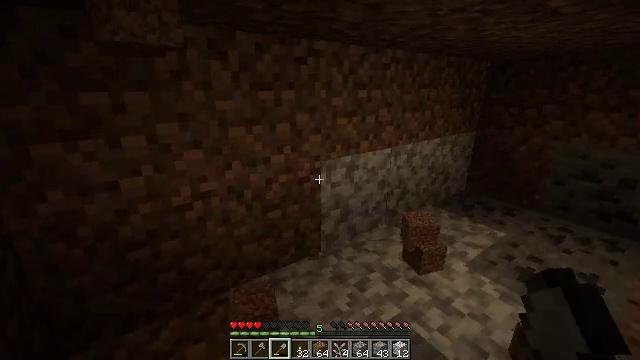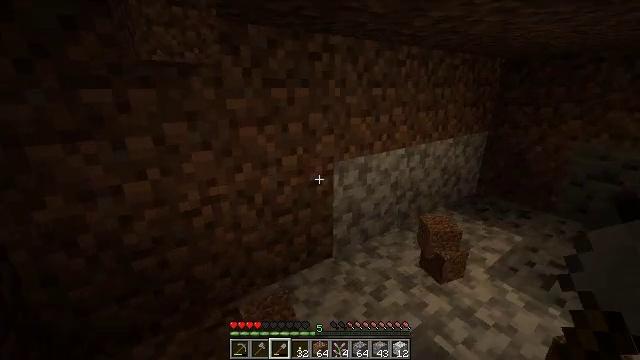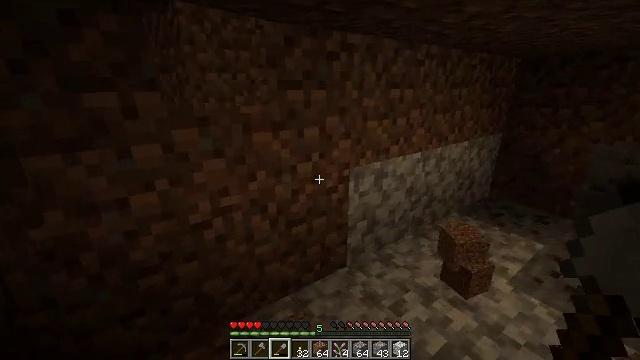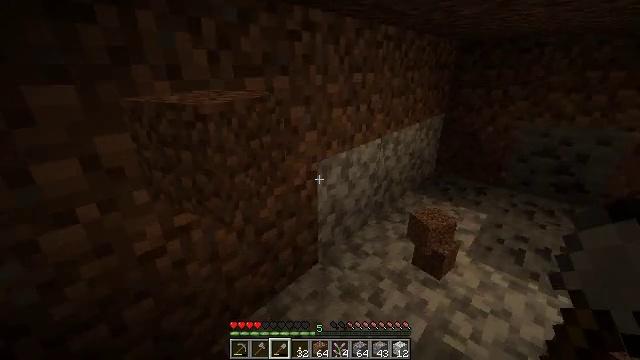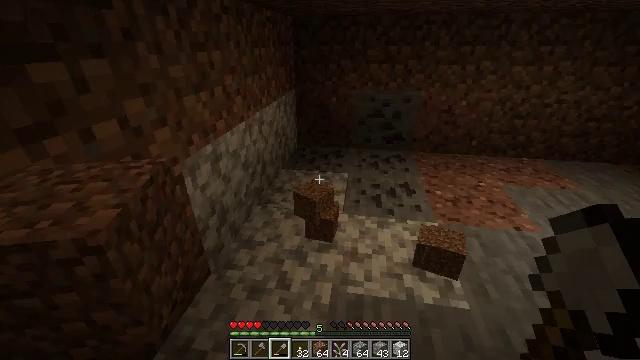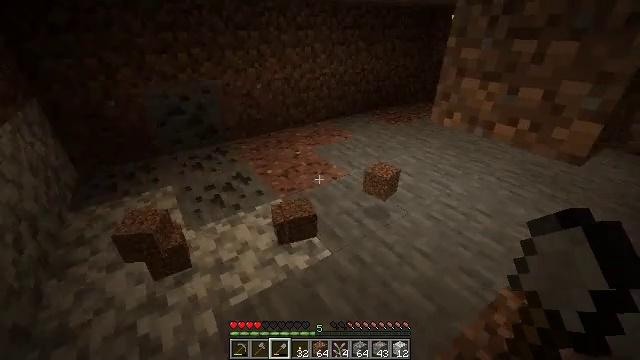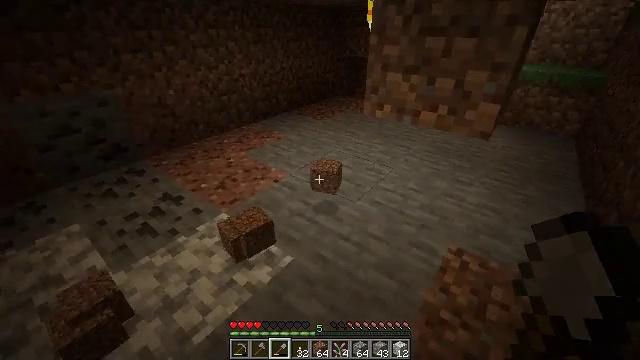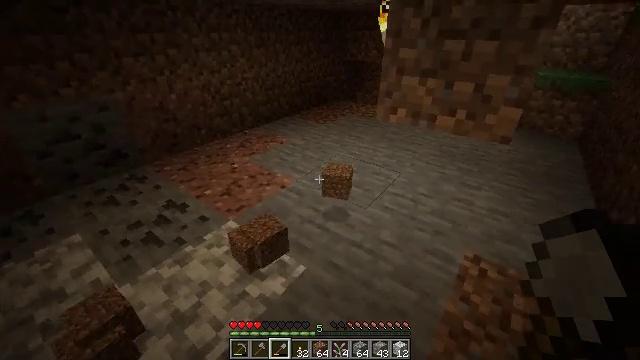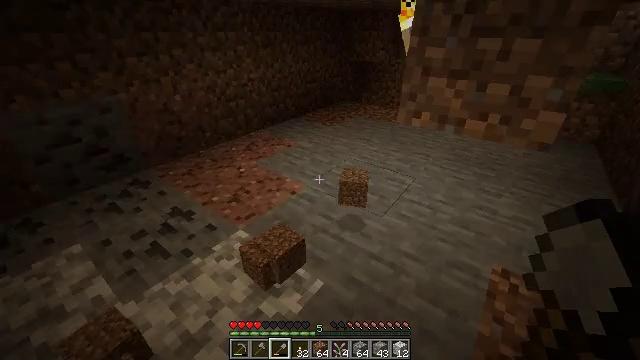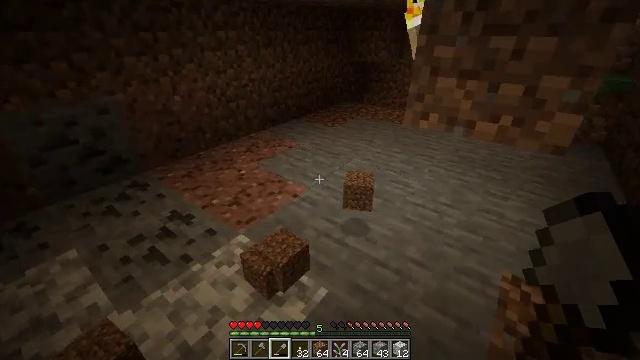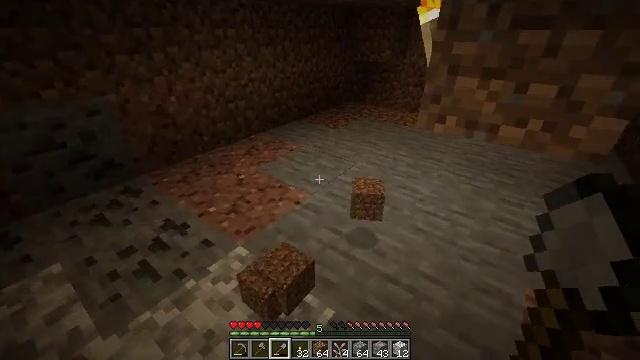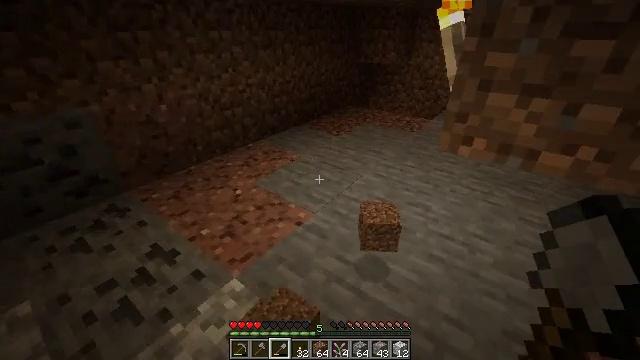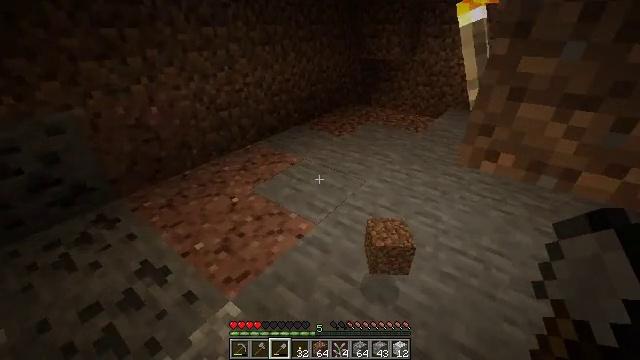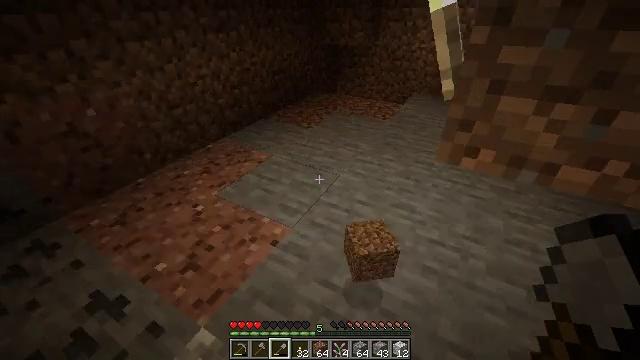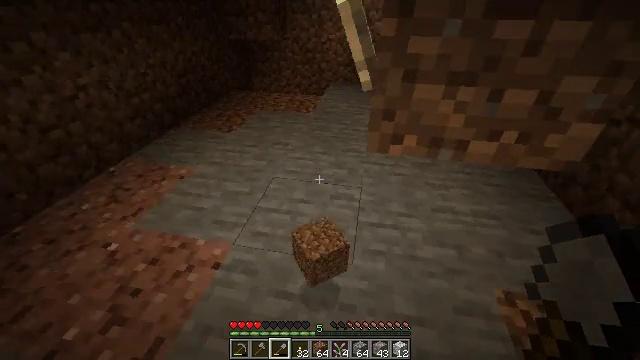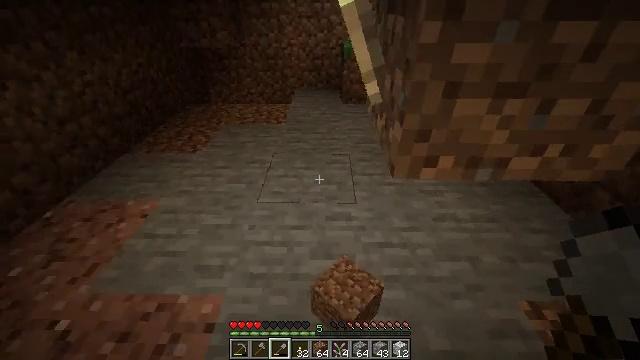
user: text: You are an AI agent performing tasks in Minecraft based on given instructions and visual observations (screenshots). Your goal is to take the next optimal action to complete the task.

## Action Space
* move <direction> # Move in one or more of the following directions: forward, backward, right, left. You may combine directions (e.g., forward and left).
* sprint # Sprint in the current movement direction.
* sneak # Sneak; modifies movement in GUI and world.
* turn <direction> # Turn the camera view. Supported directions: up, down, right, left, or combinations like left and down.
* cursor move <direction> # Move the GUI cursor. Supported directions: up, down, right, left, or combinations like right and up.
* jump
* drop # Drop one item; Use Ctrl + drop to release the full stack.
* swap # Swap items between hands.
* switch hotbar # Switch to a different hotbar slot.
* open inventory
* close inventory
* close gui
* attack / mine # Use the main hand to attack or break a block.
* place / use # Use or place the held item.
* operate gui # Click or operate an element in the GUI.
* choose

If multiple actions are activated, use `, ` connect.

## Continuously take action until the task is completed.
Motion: motion action
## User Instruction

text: Break the dirt block.
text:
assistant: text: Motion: move forward and move left
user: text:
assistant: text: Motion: move forward and move left
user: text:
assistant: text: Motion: move forward and move left, turn right and down
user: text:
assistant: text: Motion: move forward and move left, turn right and down
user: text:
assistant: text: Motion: move forward and move left, turn right and down
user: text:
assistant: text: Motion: move forward and move left, turn right
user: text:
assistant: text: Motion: move forward and move left, turn right
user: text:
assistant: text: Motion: move forward
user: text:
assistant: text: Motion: move forward
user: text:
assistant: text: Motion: move forward
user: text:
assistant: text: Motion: move forward
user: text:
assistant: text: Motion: move forward, turn down
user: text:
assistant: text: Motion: move forward, turn right and down
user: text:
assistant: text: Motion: move forward and move left, turn right and down
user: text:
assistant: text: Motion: move forward and move left, turn right
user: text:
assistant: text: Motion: move forward and move left, turn right
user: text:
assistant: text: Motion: move forward and move left, turn right
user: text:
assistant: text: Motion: move forward and move left, turn right
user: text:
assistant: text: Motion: move forward, turn right
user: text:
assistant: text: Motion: move forward, turn right and down
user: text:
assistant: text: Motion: move forward and move right, turn right and down
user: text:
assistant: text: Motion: move forward and move right, turn right and down
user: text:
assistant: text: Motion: move right, turn right and down
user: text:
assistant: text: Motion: move right, turn right and down
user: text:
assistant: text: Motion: move right, turn right and down
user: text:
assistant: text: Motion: move right, turn right and down
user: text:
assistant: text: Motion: move right, turn down
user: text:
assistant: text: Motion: move right
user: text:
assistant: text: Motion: move right, turn left and down
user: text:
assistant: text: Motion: move right, turn left and down